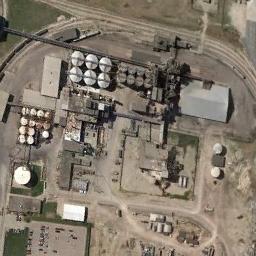
Label: storage tanks